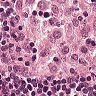
Metastatic tissue present: no